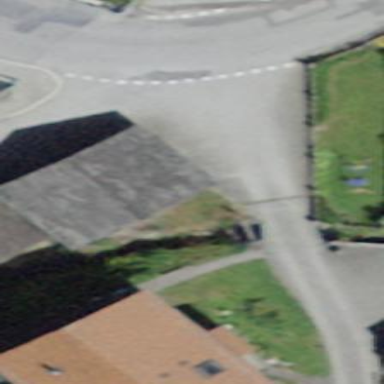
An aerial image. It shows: Garage building.